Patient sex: M
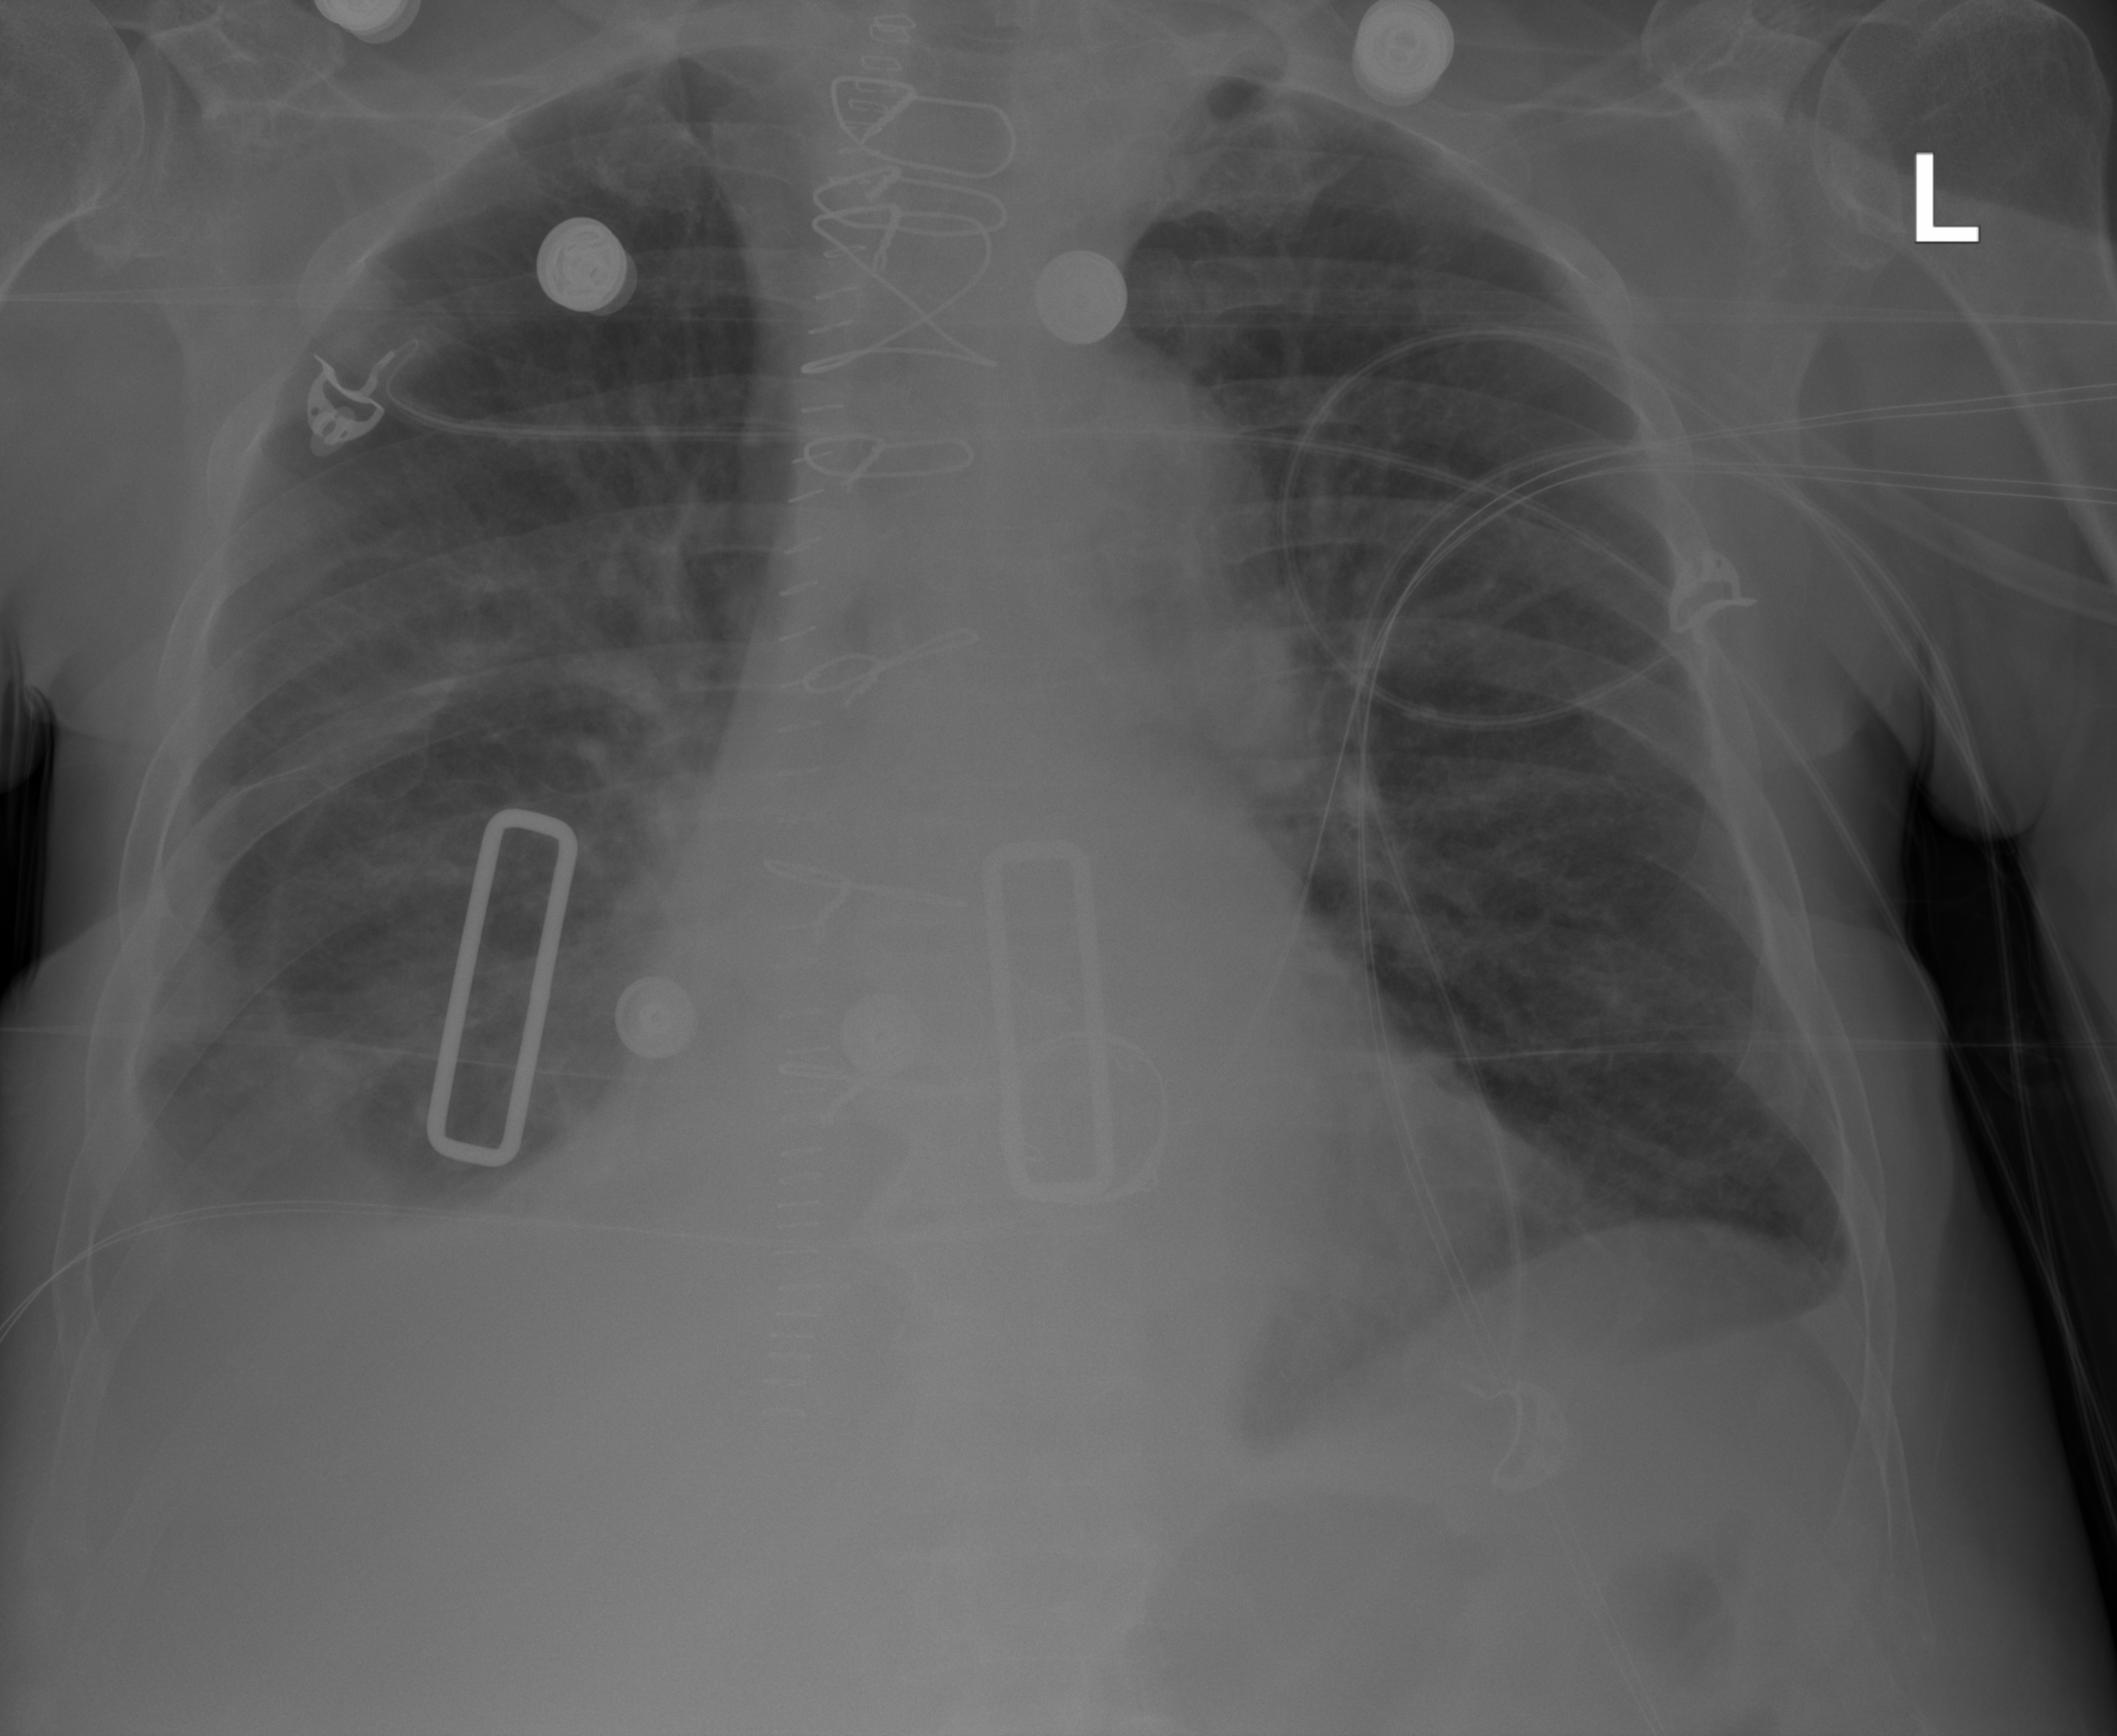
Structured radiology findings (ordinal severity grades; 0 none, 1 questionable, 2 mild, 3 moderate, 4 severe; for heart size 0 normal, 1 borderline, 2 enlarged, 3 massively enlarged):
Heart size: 1
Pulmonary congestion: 0
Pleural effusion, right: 2
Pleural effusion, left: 0
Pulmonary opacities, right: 0
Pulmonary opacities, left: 0
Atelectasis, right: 2
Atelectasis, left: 0